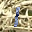
Label: 1